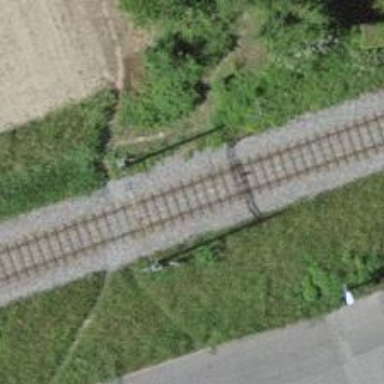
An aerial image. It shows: Crossing for the railway.